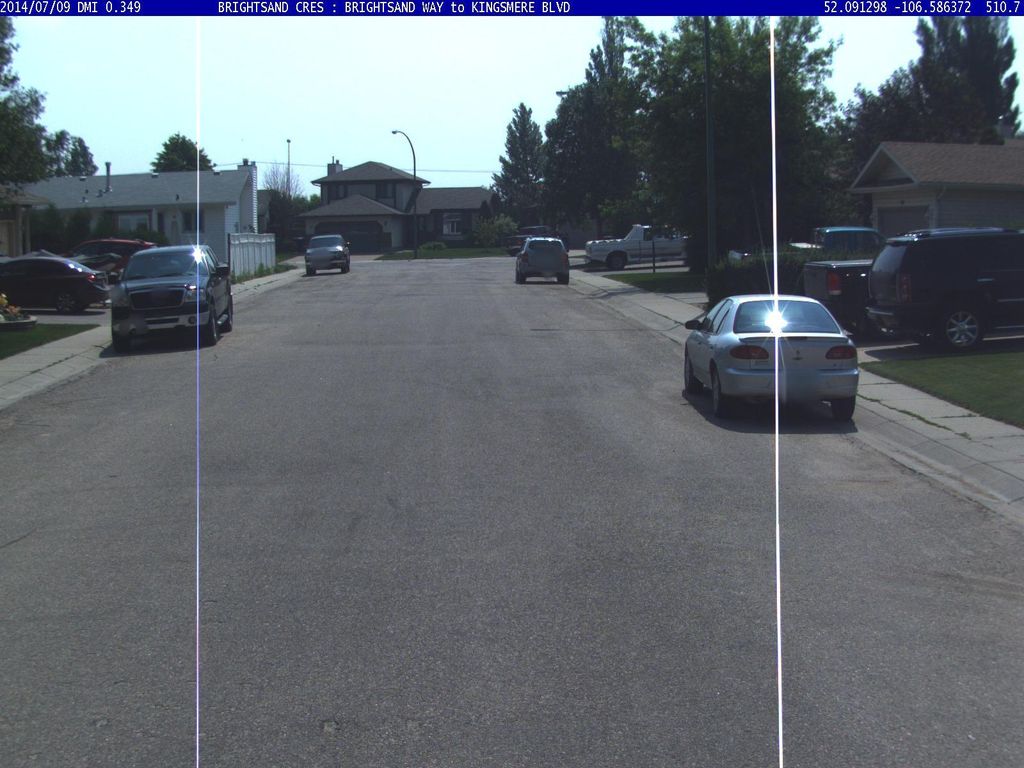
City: saskatoon